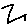
Label: zigzag